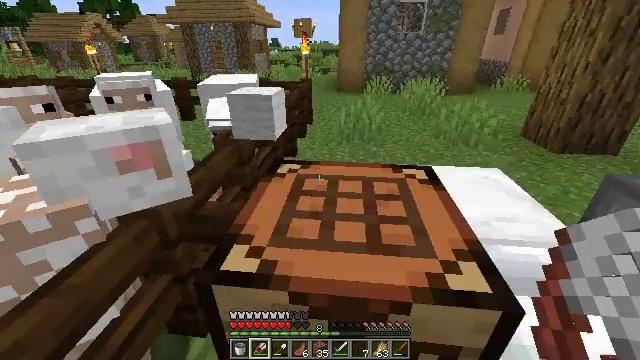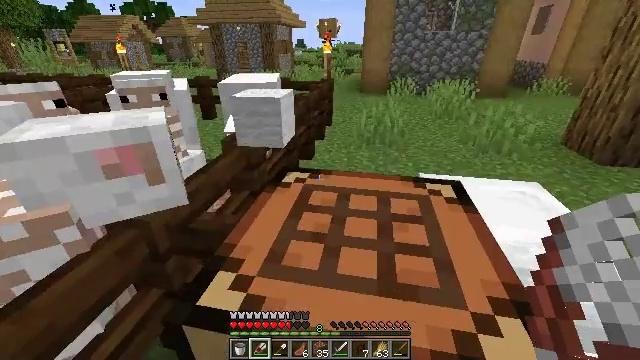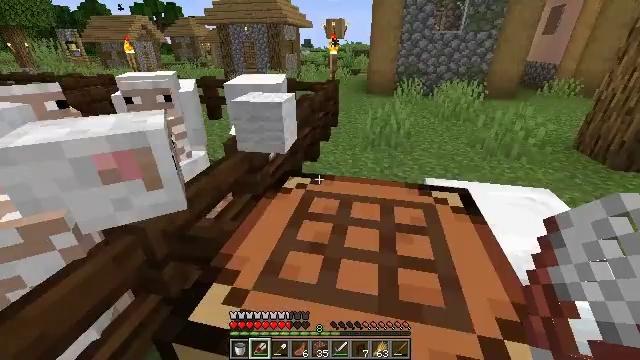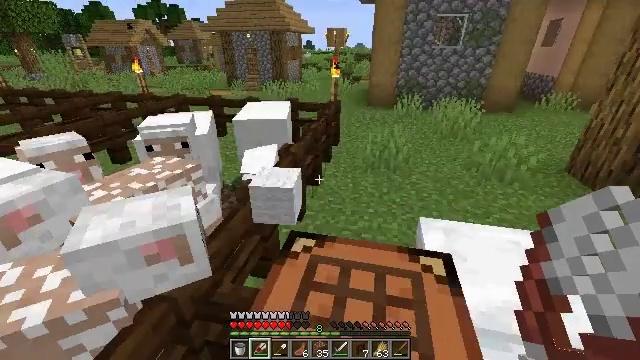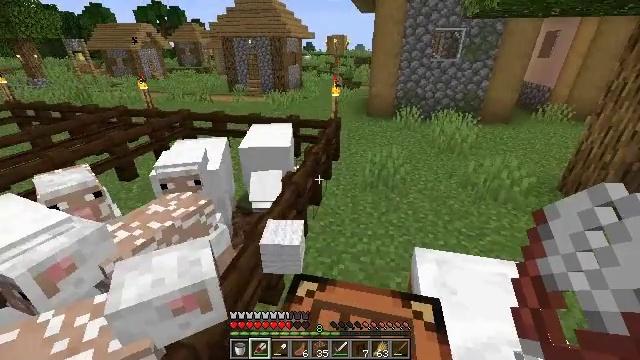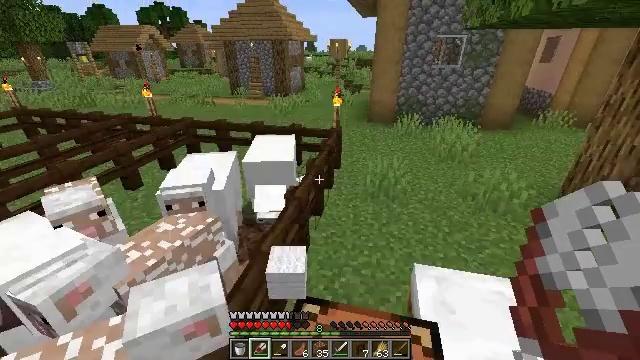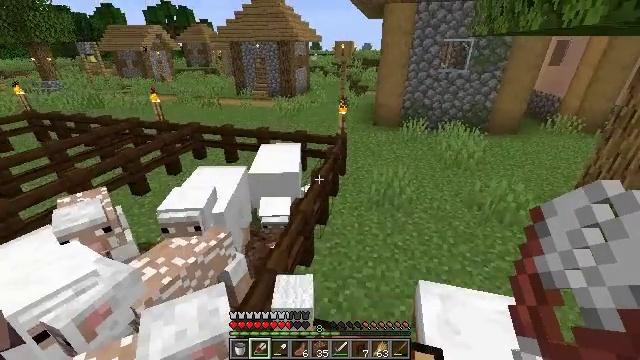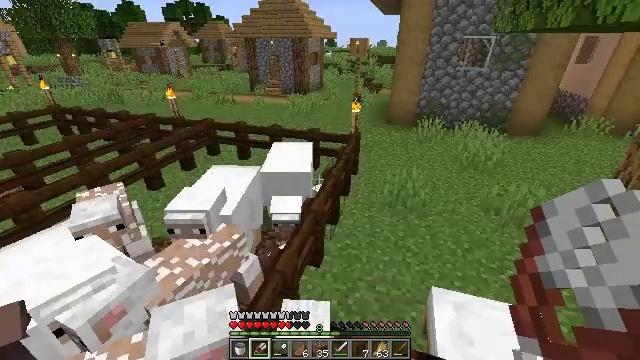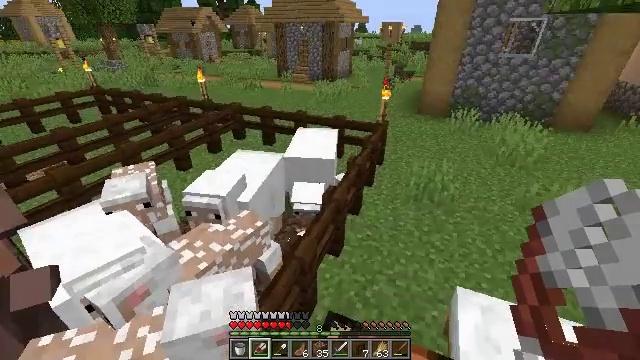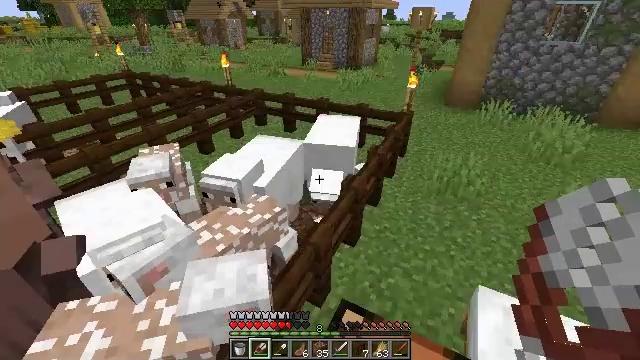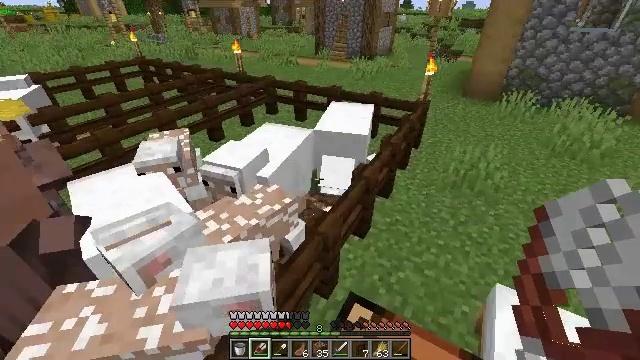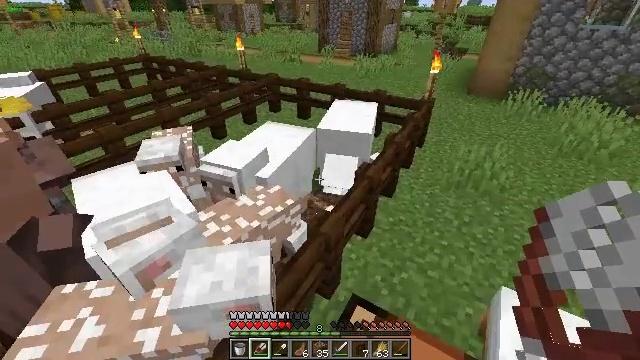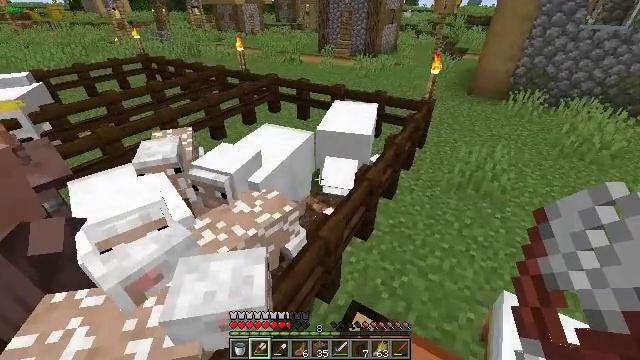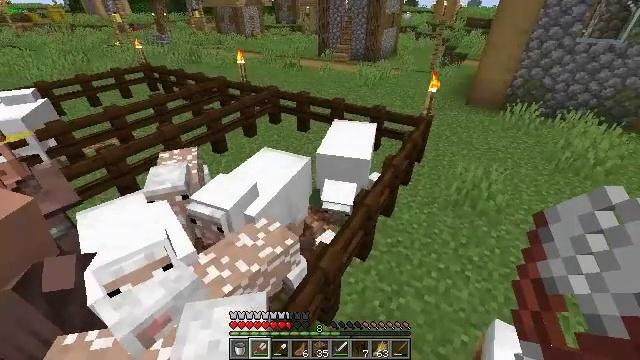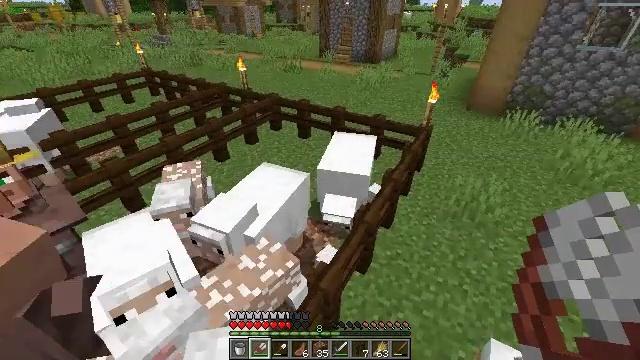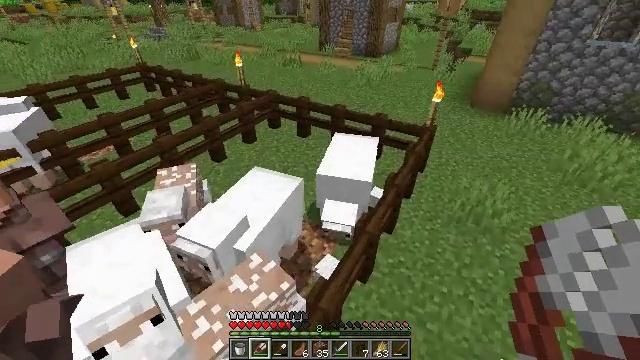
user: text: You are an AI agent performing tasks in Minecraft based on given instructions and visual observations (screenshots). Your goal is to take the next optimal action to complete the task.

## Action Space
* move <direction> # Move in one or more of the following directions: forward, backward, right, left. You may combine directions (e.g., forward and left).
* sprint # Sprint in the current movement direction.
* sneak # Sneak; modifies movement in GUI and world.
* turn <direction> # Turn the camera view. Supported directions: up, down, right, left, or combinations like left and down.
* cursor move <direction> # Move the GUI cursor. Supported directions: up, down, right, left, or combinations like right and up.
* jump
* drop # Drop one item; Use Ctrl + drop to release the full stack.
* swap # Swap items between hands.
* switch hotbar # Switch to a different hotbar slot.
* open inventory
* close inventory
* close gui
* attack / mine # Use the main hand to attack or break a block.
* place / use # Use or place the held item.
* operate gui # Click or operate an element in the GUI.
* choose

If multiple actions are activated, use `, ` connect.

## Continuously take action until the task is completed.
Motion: motion action
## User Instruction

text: Open the crafting table to craft a white carpet.
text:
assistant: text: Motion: move forward, turn left
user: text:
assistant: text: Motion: move forward, turn left, jump
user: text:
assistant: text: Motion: move forward, jump
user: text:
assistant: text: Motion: move forward, jump
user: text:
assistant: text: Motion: move forward
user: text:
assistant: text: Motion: move forward, turn left
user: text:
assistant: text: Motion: move forward, turn left
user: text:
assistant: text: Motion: turn left and down
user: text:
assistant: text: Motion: turn left and down
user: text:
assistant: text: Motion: turn left and down
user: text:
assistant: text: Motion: no_op
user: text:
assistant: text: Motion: no_op
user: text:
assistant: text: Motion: move forward
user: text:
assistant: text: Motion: move forward
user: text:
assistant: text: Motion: move forward, turn down
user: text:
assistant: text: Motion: no_op
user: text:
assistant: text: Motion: turn right
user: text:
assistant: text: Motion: no_op
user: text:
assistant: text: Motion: no_op
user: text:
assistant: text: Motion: no_op
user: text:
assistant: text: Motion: no_op
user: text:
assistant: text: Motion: no_op
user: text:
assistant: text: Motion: no_op
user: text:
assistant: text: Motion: turn right
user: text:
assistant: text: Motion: turn right and up
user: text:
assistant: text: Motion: turn right and up
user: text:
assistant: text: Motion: use / place
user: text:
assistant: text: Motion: use / place
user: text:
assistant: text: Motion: use / place
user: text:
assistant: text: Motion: no_op